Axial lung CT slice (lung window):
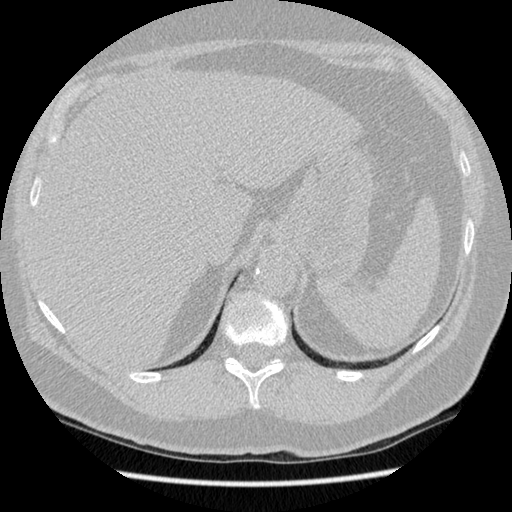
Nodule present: no